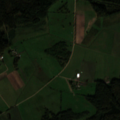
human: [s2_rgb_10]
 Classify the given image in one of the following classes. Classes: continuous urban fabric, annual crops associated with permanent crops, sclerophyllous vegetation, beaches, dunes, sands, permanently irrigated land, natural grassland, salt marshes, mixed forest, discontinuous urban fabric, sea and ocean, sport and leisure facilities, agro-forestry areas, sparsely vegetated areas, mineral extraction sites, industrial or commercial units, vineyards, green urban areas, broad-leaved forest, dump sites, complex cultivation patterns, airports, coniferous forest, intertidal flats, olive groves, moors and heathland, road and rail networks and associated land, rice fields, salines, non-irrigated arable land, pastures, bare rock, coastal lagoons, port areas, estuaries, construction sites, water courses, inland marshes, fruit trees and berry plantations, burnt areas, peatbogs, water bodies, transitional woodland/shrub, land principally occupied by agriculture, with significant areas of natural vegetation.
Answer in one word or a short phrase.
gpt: pastures, complex cultivation patterns, coniferous forest, mixed forest, transitional woodland/shrub